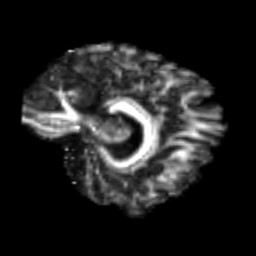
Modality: FA
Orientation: sagittal
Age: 22
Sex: male
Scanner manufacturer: siemens
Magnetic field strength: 3 T
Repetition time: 3.5 s
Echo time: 0.125 s